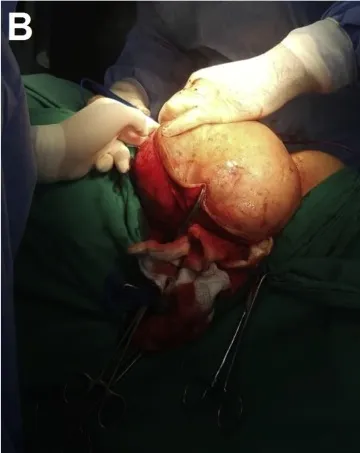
B. Cervical mass resecting.
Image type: medical_photograph (other_medical_photograph)